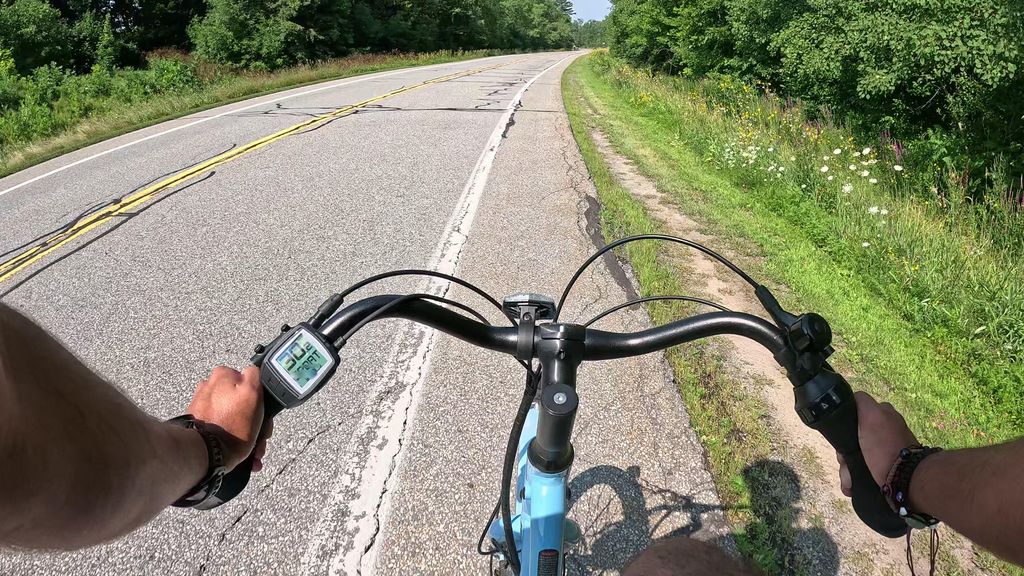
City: ottawa-gatineau